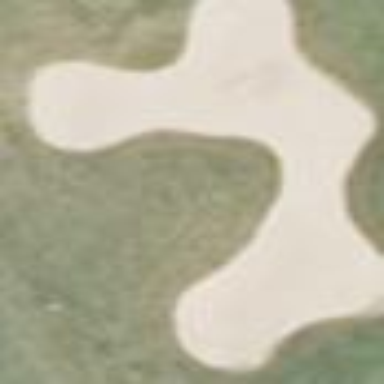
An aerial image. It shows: Bunker on golf course.